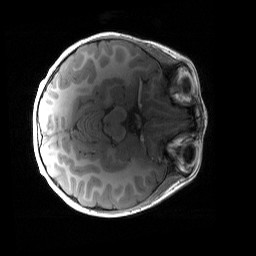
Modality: T1w
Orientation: axial
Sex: male
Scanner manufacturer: siemens
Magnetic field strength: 3 T
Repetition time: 1.9 s
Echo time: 0.00243 s